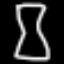
Label: hourglass